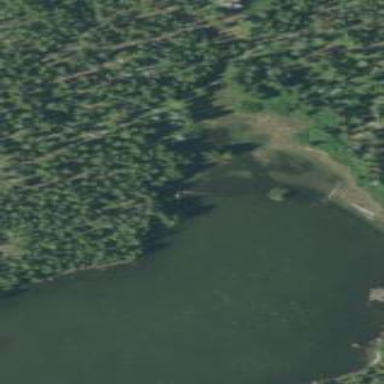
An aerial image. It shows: Beautiful lake surrounded by nature.